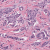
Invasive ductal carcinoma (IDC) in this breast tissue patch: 1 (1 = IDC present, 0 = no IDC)